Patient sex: F
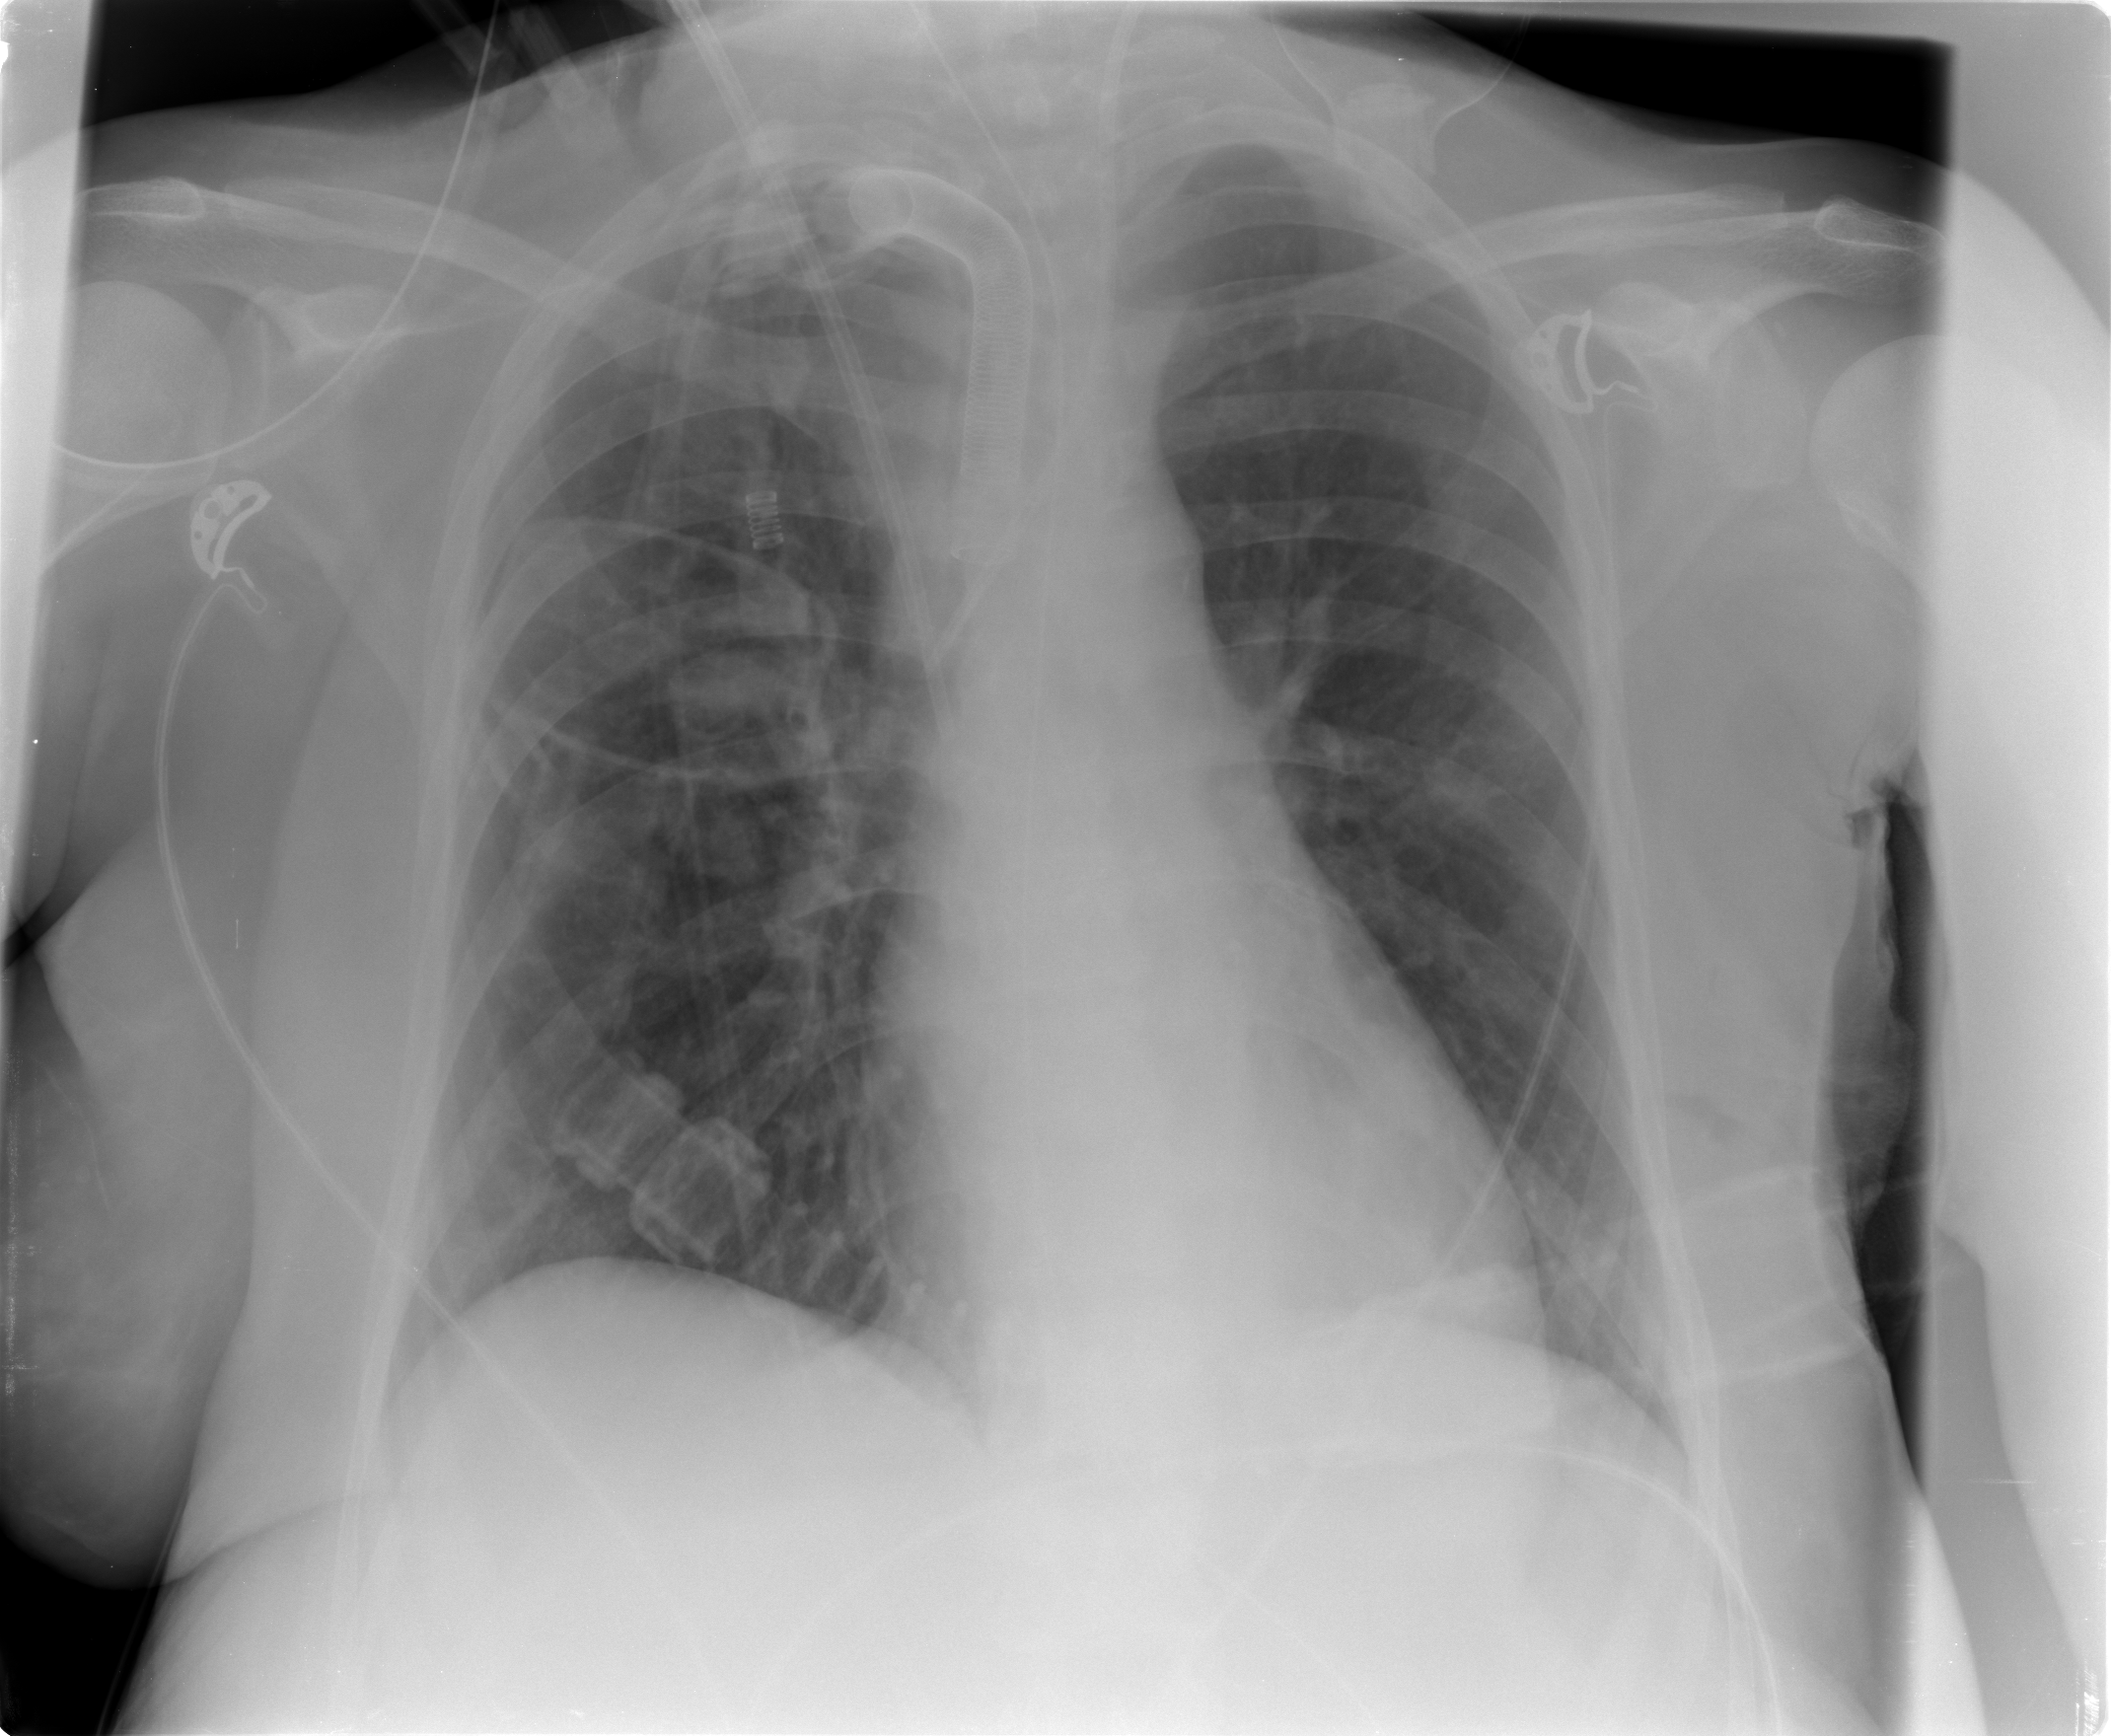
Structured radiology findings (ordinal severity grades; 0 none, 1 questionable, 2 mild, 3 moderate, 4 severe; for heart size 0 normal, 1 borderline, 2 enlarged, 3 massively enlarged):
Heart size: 0
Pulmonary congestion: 2
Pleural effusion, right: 0
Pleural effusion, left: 0
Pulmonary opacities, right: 0
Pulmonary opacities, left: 0
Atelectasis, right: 2
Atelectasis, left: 2